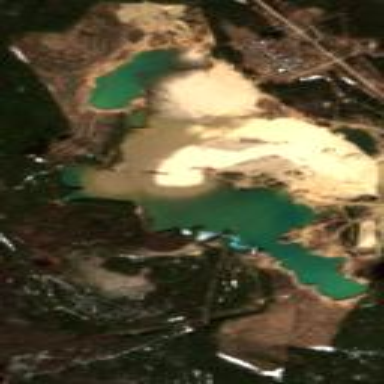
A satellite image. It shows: Quarry that contains sand and gravel resources.